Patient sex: F
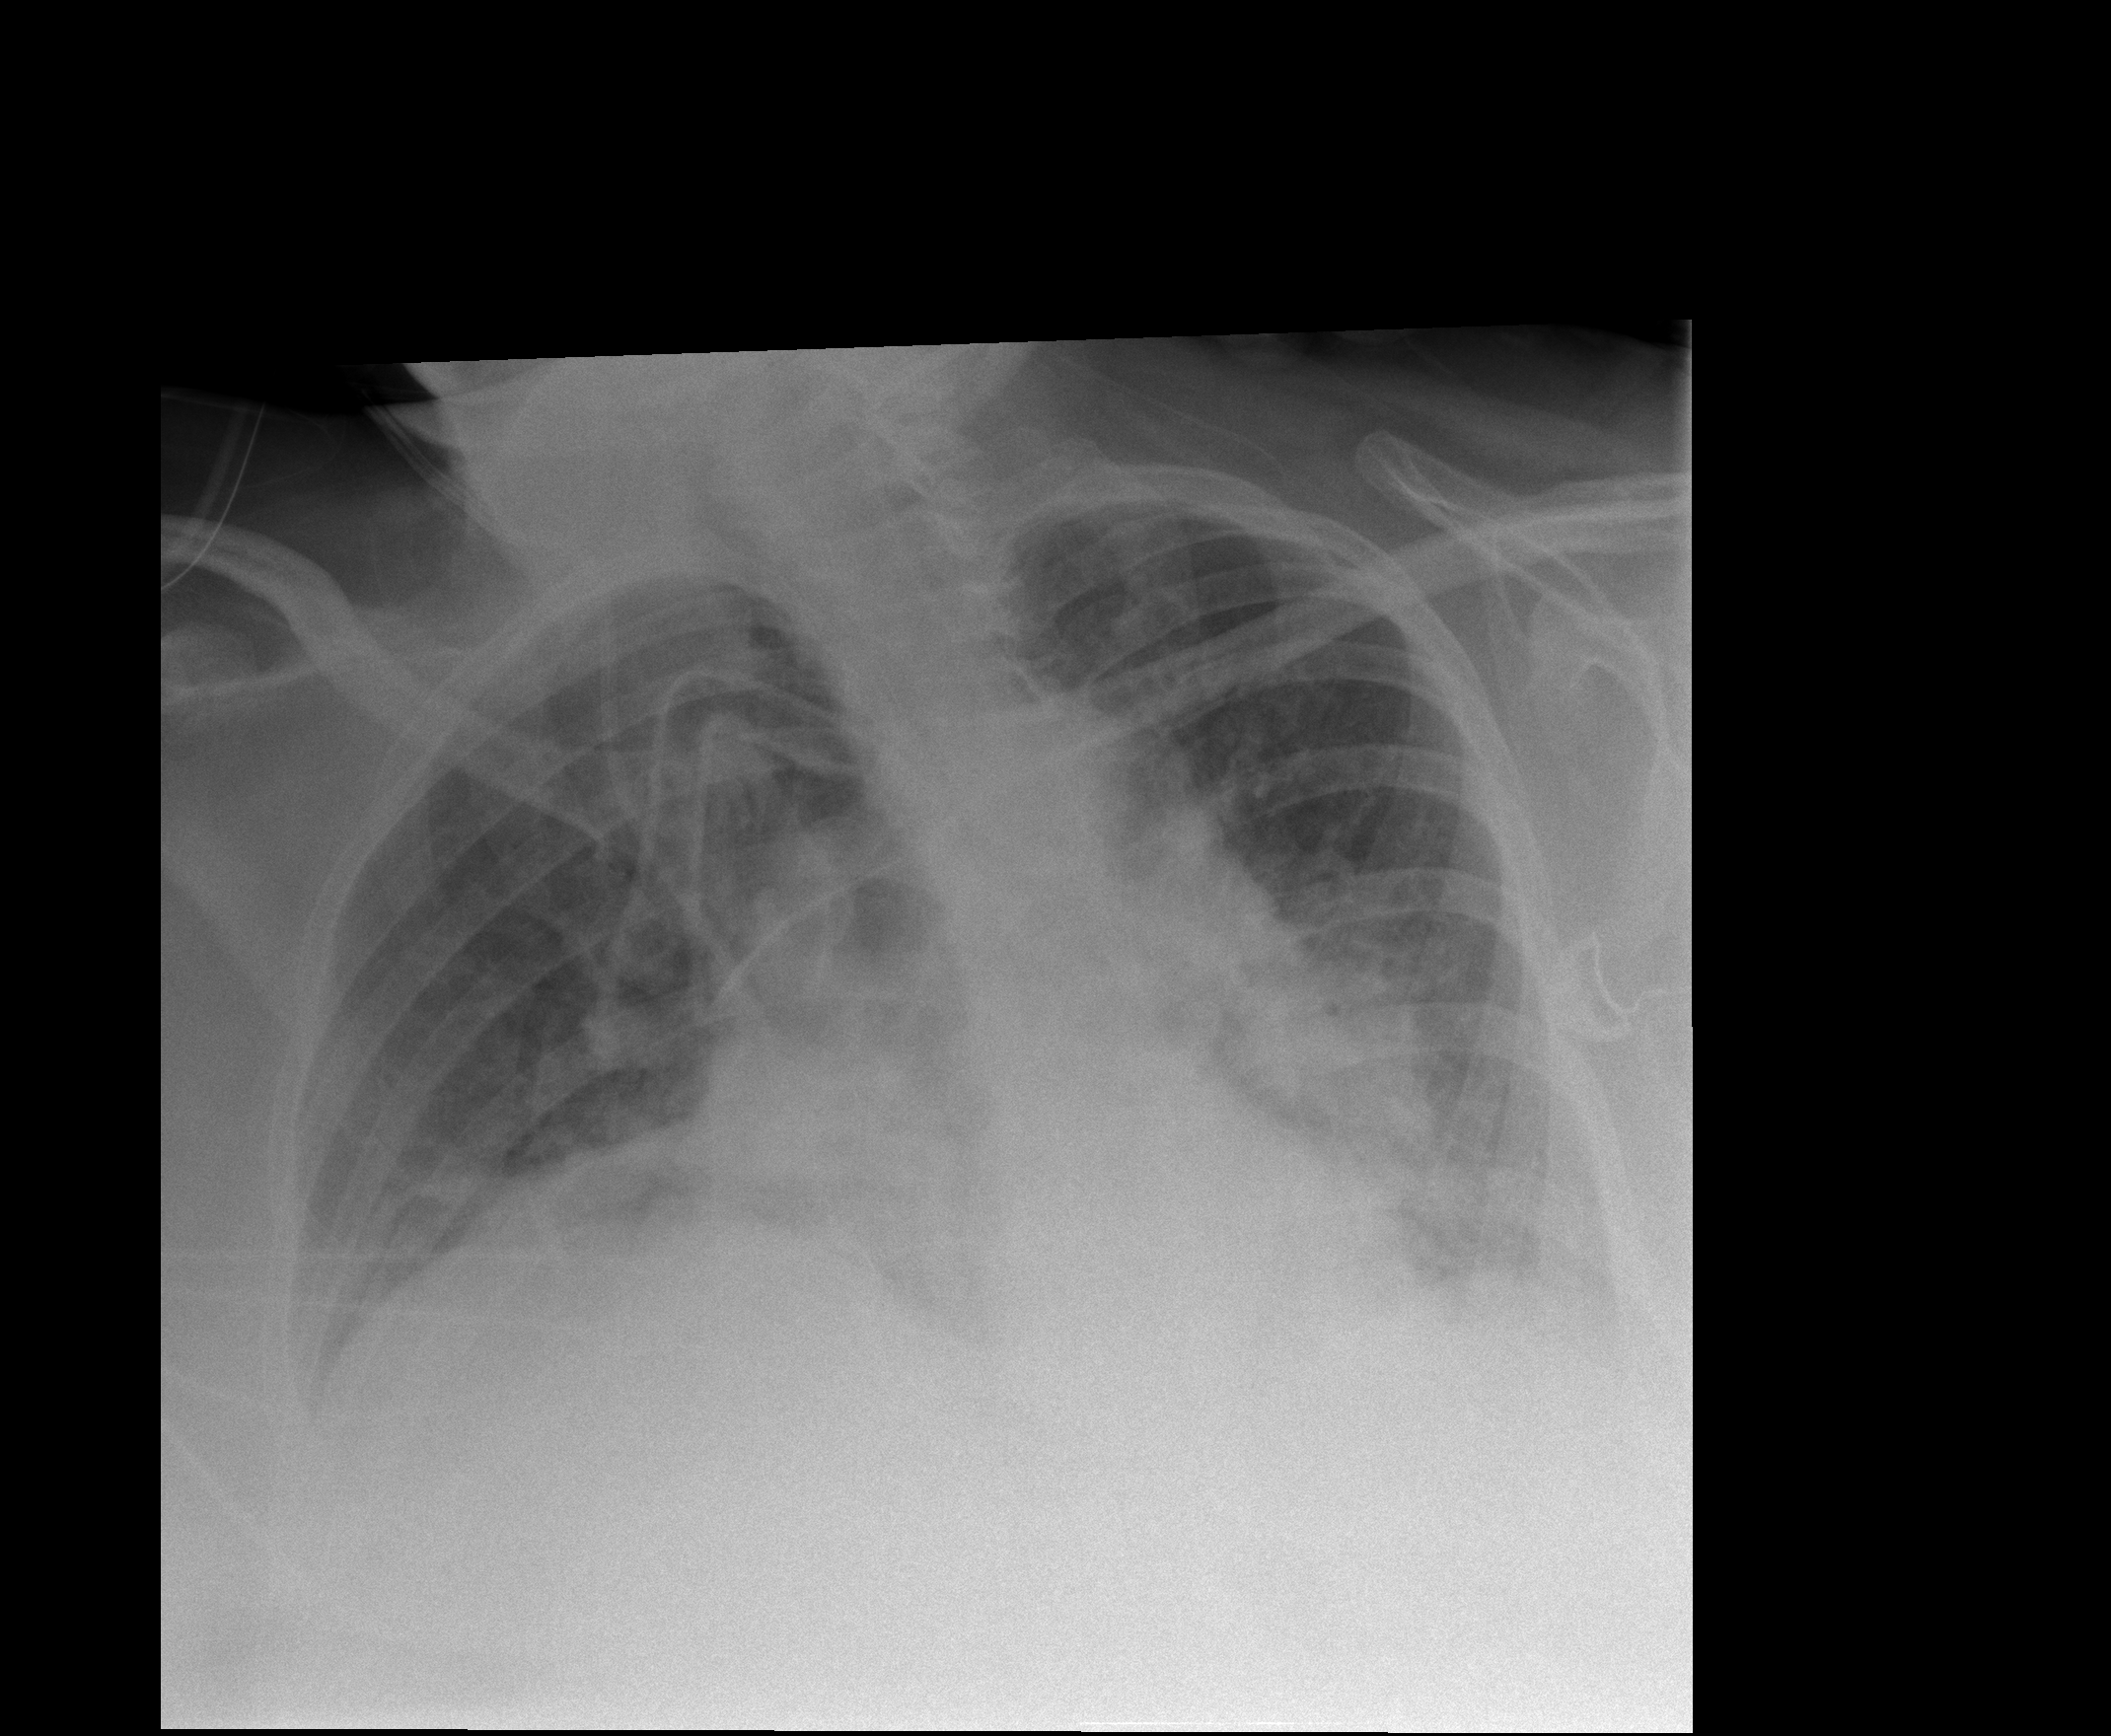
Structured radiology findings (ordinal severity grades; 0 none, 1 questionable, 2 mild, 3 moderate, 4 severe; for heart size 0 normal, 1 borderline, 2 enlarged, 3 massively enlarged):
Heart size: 2
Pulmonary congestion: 2
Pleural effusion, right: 0
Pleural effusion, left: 2
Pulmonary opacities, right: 2
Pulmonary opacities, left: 2
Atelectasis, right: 1
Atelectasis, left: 0